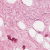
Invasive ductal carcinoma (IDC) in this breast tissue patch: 0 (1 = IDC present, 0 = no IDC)